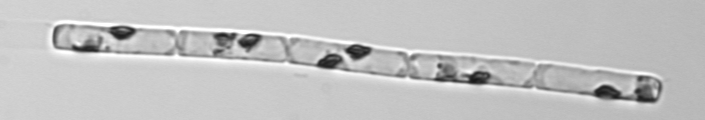
Label: Guinardia_delicatula